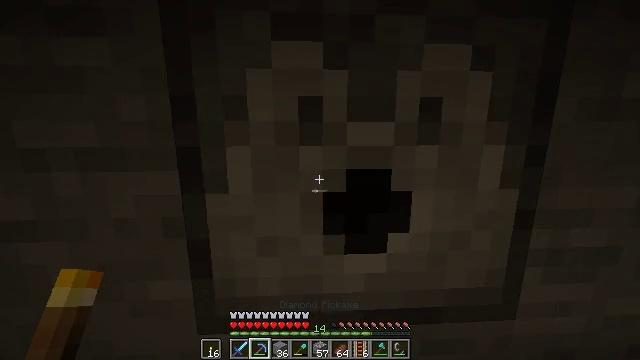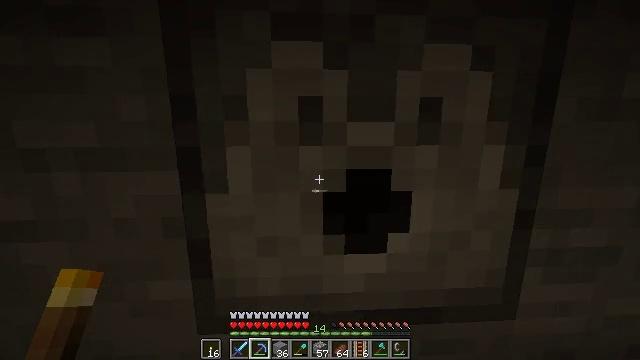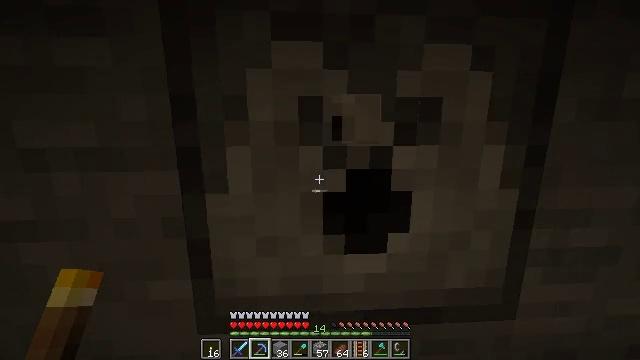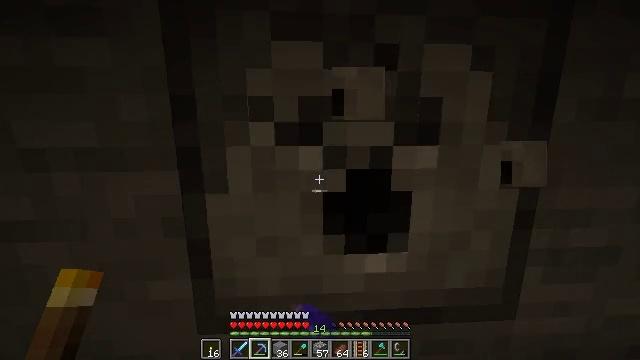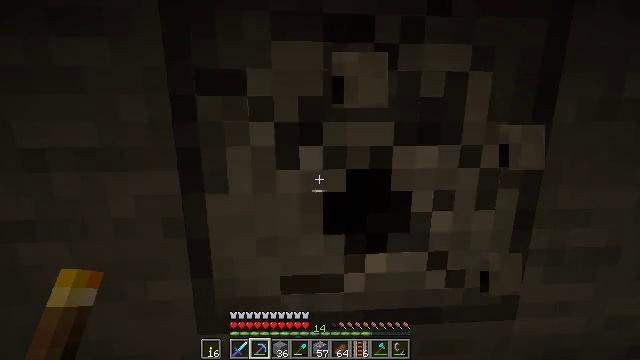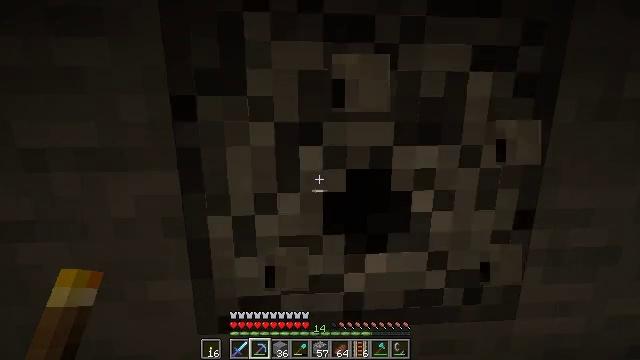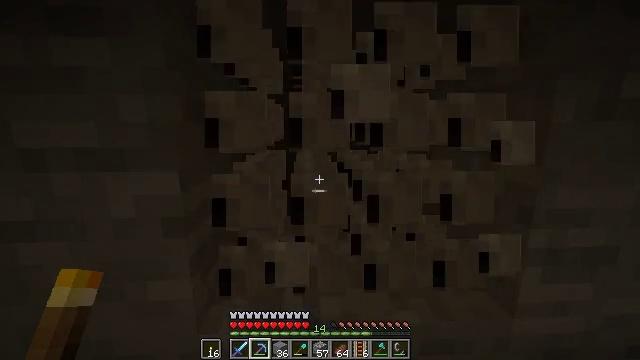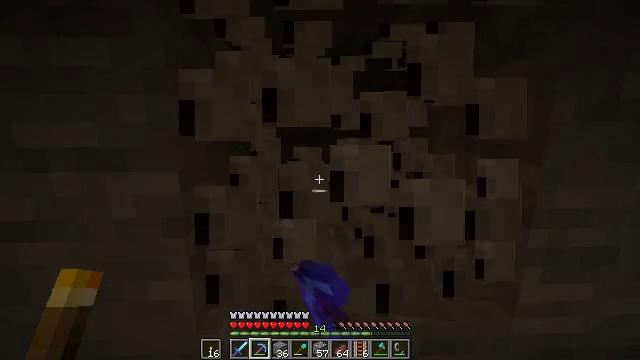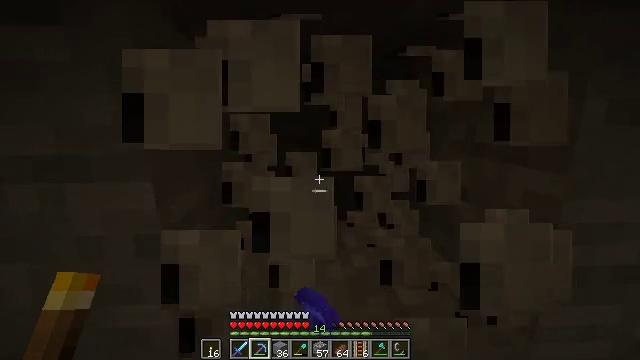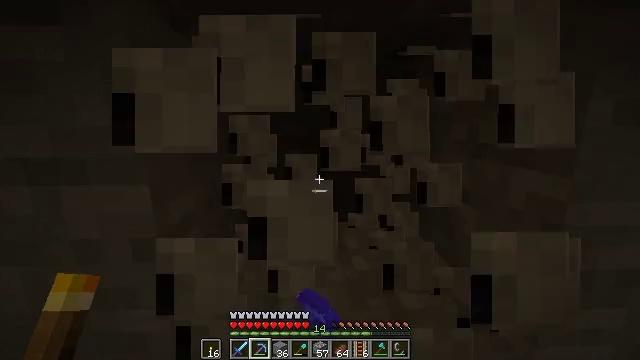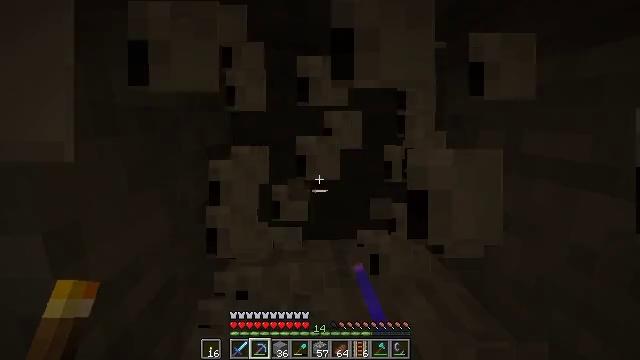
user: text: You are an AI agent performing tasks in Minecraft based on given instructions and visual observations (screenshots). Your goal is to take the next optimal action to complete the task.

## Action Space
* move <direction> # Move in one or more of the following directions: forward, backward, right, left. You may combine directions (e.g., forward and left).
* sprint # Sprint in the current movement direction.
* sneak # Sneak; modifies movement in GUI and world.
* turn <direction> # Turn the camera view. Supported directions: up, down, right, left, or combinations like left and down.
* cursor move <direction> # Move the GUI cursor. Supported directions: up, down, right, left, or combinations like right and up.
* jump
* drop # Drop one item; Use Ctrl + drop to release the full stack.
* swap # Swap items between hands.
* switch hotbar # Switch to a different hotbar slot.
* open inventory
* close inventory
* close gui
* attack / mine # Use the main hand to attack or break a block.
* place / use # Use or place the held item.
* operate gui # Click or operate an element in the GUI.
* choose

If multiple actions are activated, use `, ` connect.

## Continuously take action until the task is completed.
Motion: motion action
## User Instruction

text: Mine the dispenser.
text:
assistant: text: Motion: no_op
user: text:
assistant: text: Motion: attack / mine
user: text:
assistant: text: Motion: attack / mine
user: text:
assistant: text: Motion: attack / mine
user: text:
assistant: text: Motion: attack / mine
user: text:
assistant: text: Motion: attack / mine
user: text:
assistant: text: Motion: attack / mine
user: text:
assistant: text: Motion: move forward, attack / mine
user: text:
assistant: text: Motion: move forward
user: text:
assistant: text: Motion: move forward
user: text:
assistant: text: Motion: no_op